Question: I did this <URL> in 1998 and now that screens are wider the background repeats itself horizontally:

How can I make the camo-colored bar appear once at the very left only and preferably make the grey extend to the full screen? Do I have to treat the image or can I code it?
I found the change not trivial, now I just use
'<body bgcolor="#FFFFFF" background="back4.gif" text="#333366" link="#CC0000" alink="#999999" vlink="996666" marginheight=0 marginwidth=0>'
And the background is a simple <URL>.
Can you help me solve the problem?
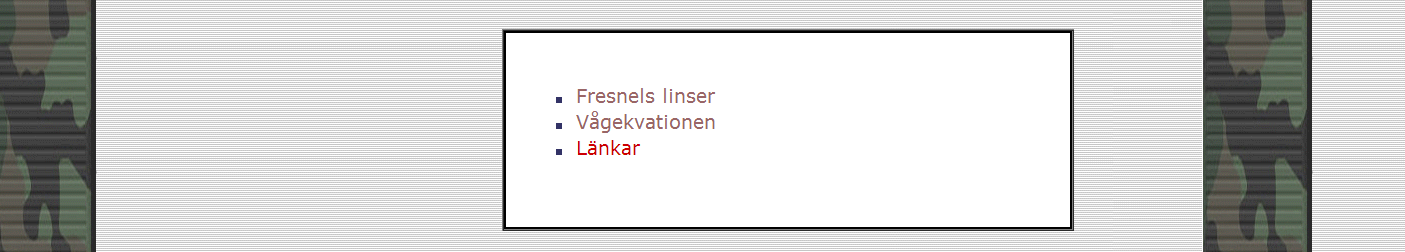
Answer: set the background using css, like this :
'''
<style type="text/css">
body {
background: url(path/to/back4.gif) no-repeat;
}
</style>
'''
This will fix the background and as for your other styling, read a bit about css.